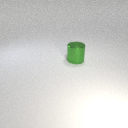
large green metal cylinder